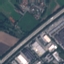
Land use / land cover: Highway